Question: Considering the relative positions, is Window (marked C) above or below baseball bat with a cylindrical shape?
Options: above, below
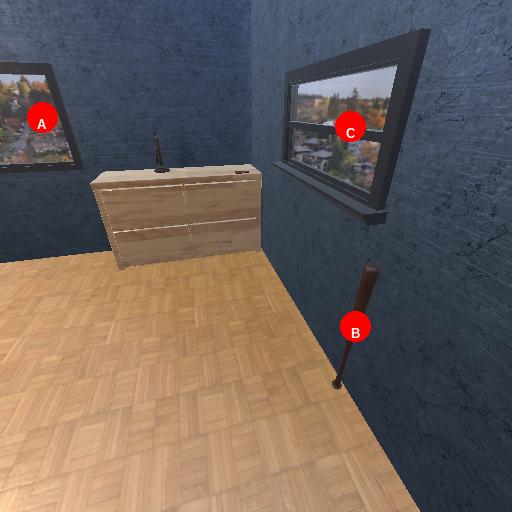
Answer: above